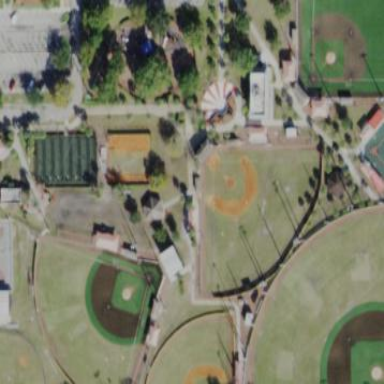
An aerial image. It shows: Multi-sport playground structure located in park area.